This continuous-wavelet-transform scalogram was computed from a bearing vibration snapshot. What is the most likely bearing condition (normal, inner_race, outer_race, ball)?
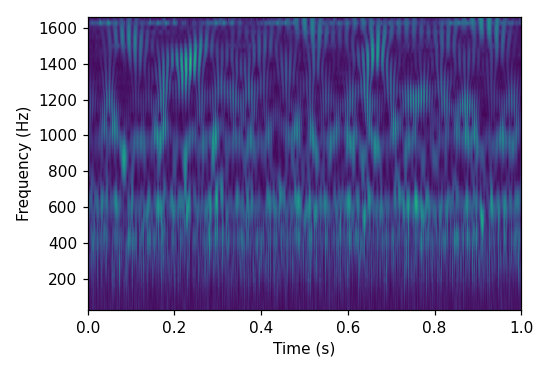
Answer: outer_race